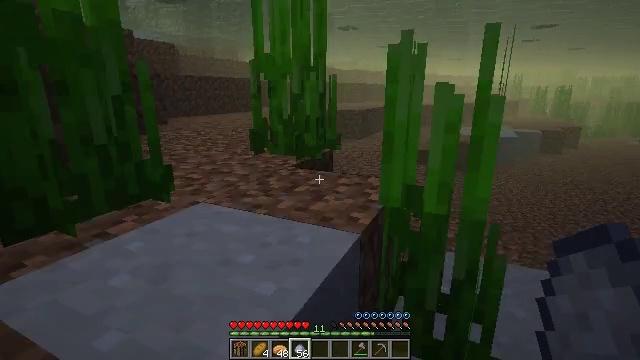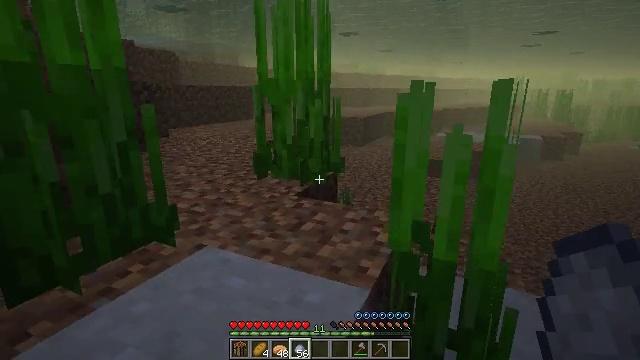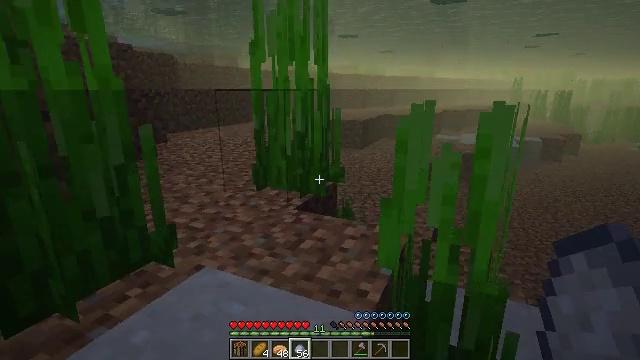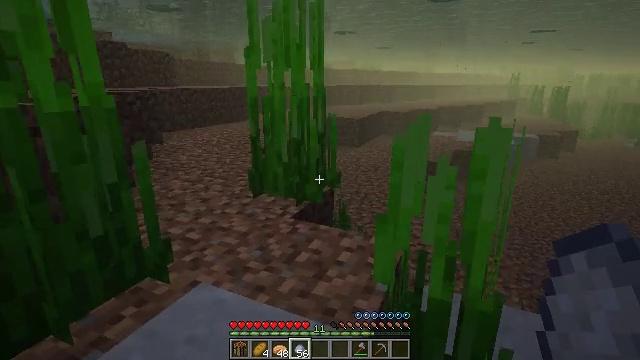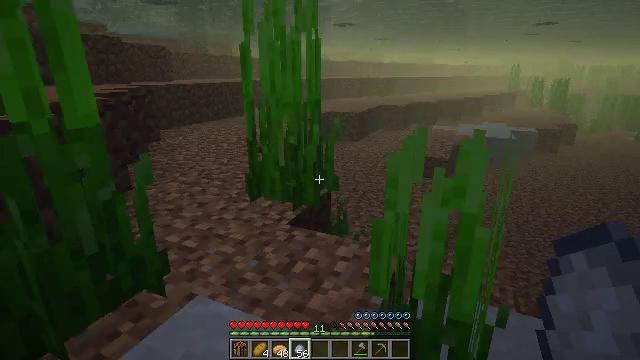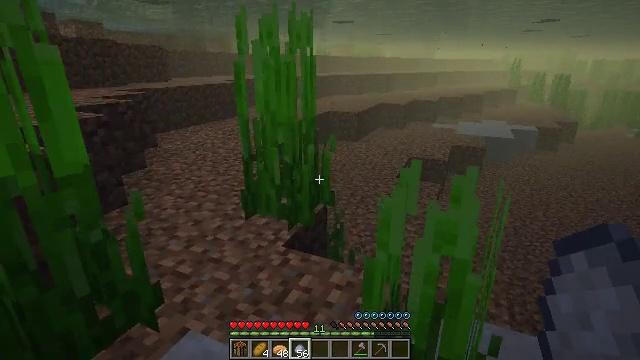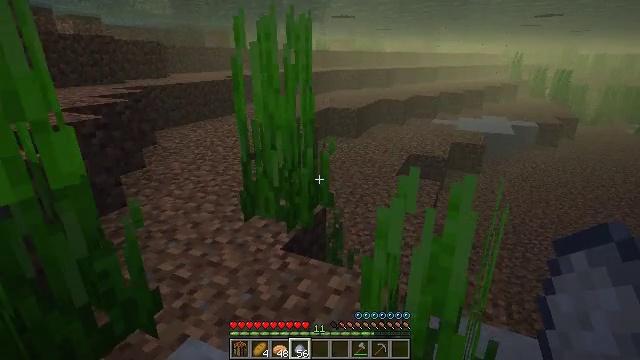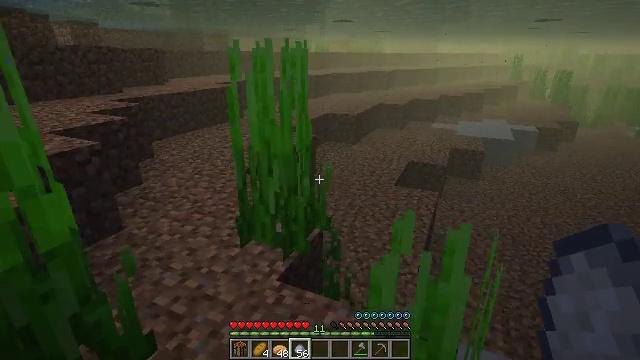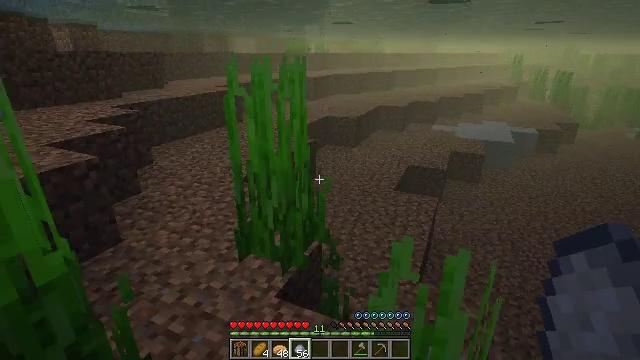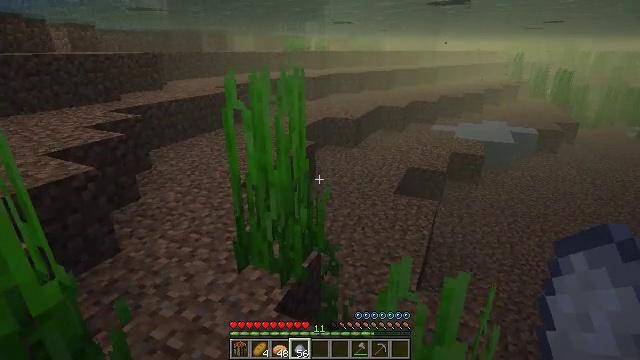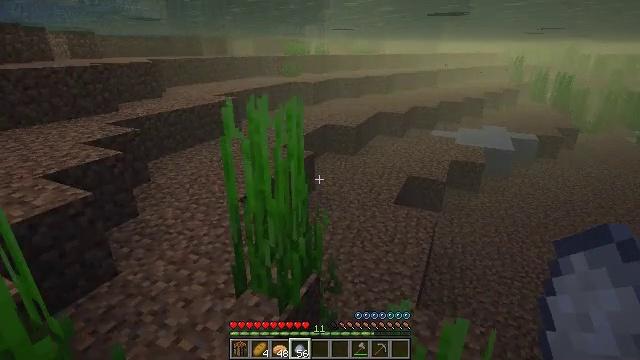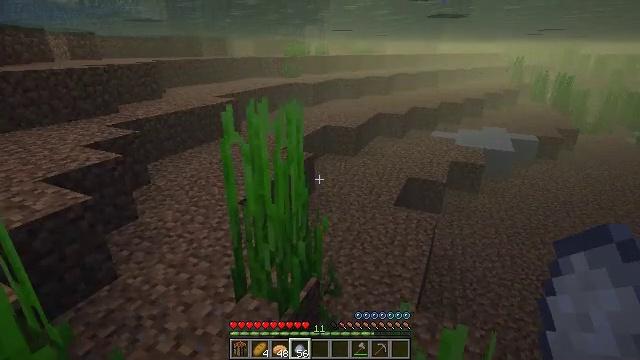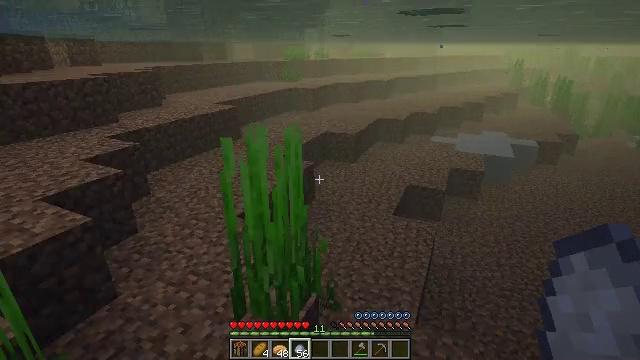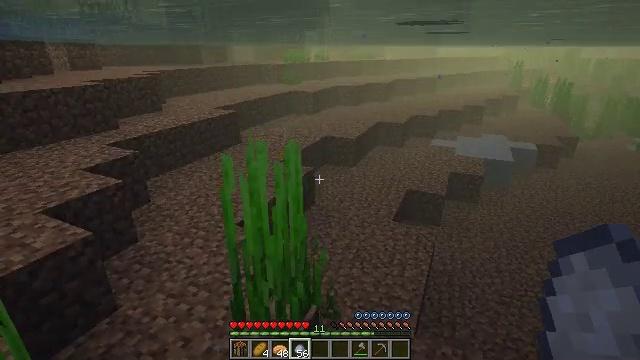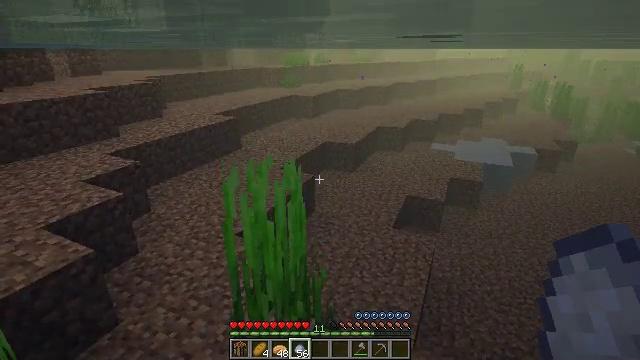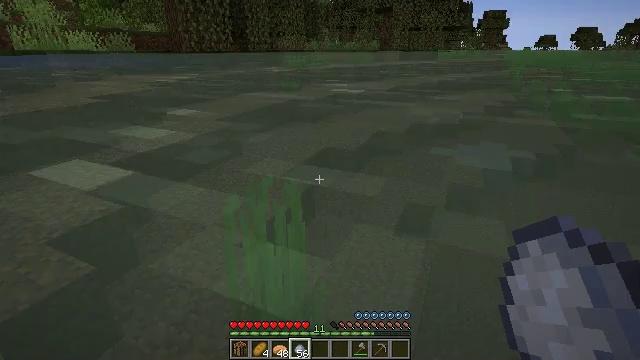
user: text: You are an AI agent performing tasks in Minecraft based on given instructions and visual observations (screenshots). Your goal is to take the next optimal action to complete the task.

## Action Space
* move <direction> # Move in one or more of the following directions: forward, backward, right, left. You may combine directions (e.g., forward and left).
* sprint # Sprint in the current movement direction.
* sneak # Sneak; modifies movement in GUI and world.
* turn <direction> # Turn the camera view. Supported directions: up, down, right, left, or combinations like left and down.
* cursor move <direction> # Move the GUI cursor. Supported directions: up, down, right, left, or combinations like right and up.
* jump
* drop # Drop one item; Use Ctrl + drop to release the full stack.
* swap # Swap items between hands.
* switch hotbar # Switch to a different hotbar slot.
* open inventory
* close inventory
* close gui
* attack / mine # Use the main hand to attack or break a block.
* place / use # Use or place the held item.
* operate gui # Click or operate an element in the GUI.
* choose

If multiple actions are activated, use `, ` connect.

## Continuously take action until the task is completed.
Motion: motion action
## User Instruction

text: Gather clay blocks.
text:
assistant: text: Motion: move forward, jump
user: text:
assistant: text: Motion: move forward, jump
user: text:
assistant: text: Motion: move forward, turn down, jump
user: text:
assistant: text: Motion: move forward, turn down, jump
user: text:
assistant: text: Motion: move forward, turn down, jump
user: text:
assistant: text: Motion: move forward, turn down, jump
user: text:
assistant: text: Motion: move forward, jump
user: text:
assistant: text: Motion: move forward, jump
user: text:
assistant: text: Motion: move forward, jump
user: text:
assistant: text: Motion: move forward, jump
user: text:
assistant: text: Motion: jump
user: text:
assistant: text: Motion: jump
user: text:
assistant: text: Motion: jump
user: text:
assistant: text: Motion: jump
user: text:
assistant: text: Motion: jump
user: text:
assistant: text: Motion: jump
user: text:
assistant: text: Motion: jump
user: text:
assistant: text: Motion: jump
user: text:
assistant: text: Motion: jump
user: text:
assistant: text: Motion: jump
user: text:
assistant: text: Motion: jump
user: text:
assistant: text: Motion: turn right and down, jump
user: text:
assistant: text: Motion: turn right and down, jump
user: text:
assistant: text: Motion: turn right and down, jump
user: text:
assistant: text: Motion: move back, turn right and down, jump
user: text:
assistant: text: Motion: move back, turn right and down, jump
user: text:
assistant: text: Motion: move back, jump
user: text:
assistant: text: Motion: move back, jump
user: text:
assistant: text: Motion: move back
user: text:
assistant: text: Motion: move back